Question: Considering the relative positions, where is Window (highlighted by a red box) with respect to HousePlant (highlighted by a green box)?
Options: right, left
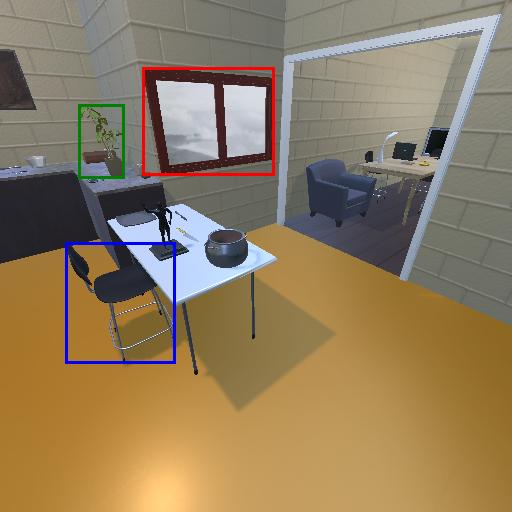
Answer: right